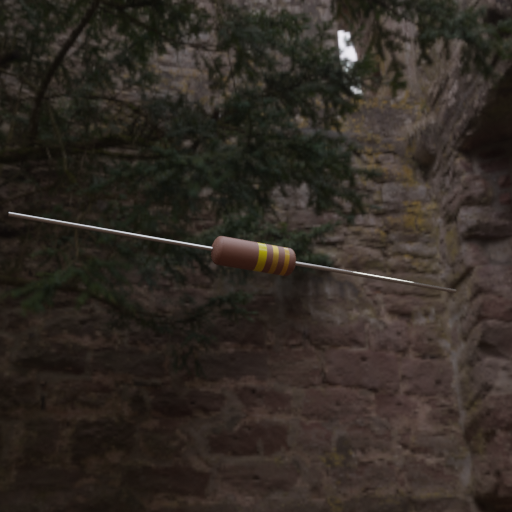
Resistor colour bands (in order): yellow, gold, gold